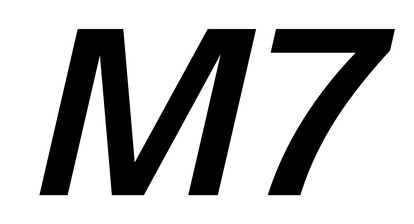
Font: InstrumentSans-Italic_SemiBold_Italic